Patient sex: M
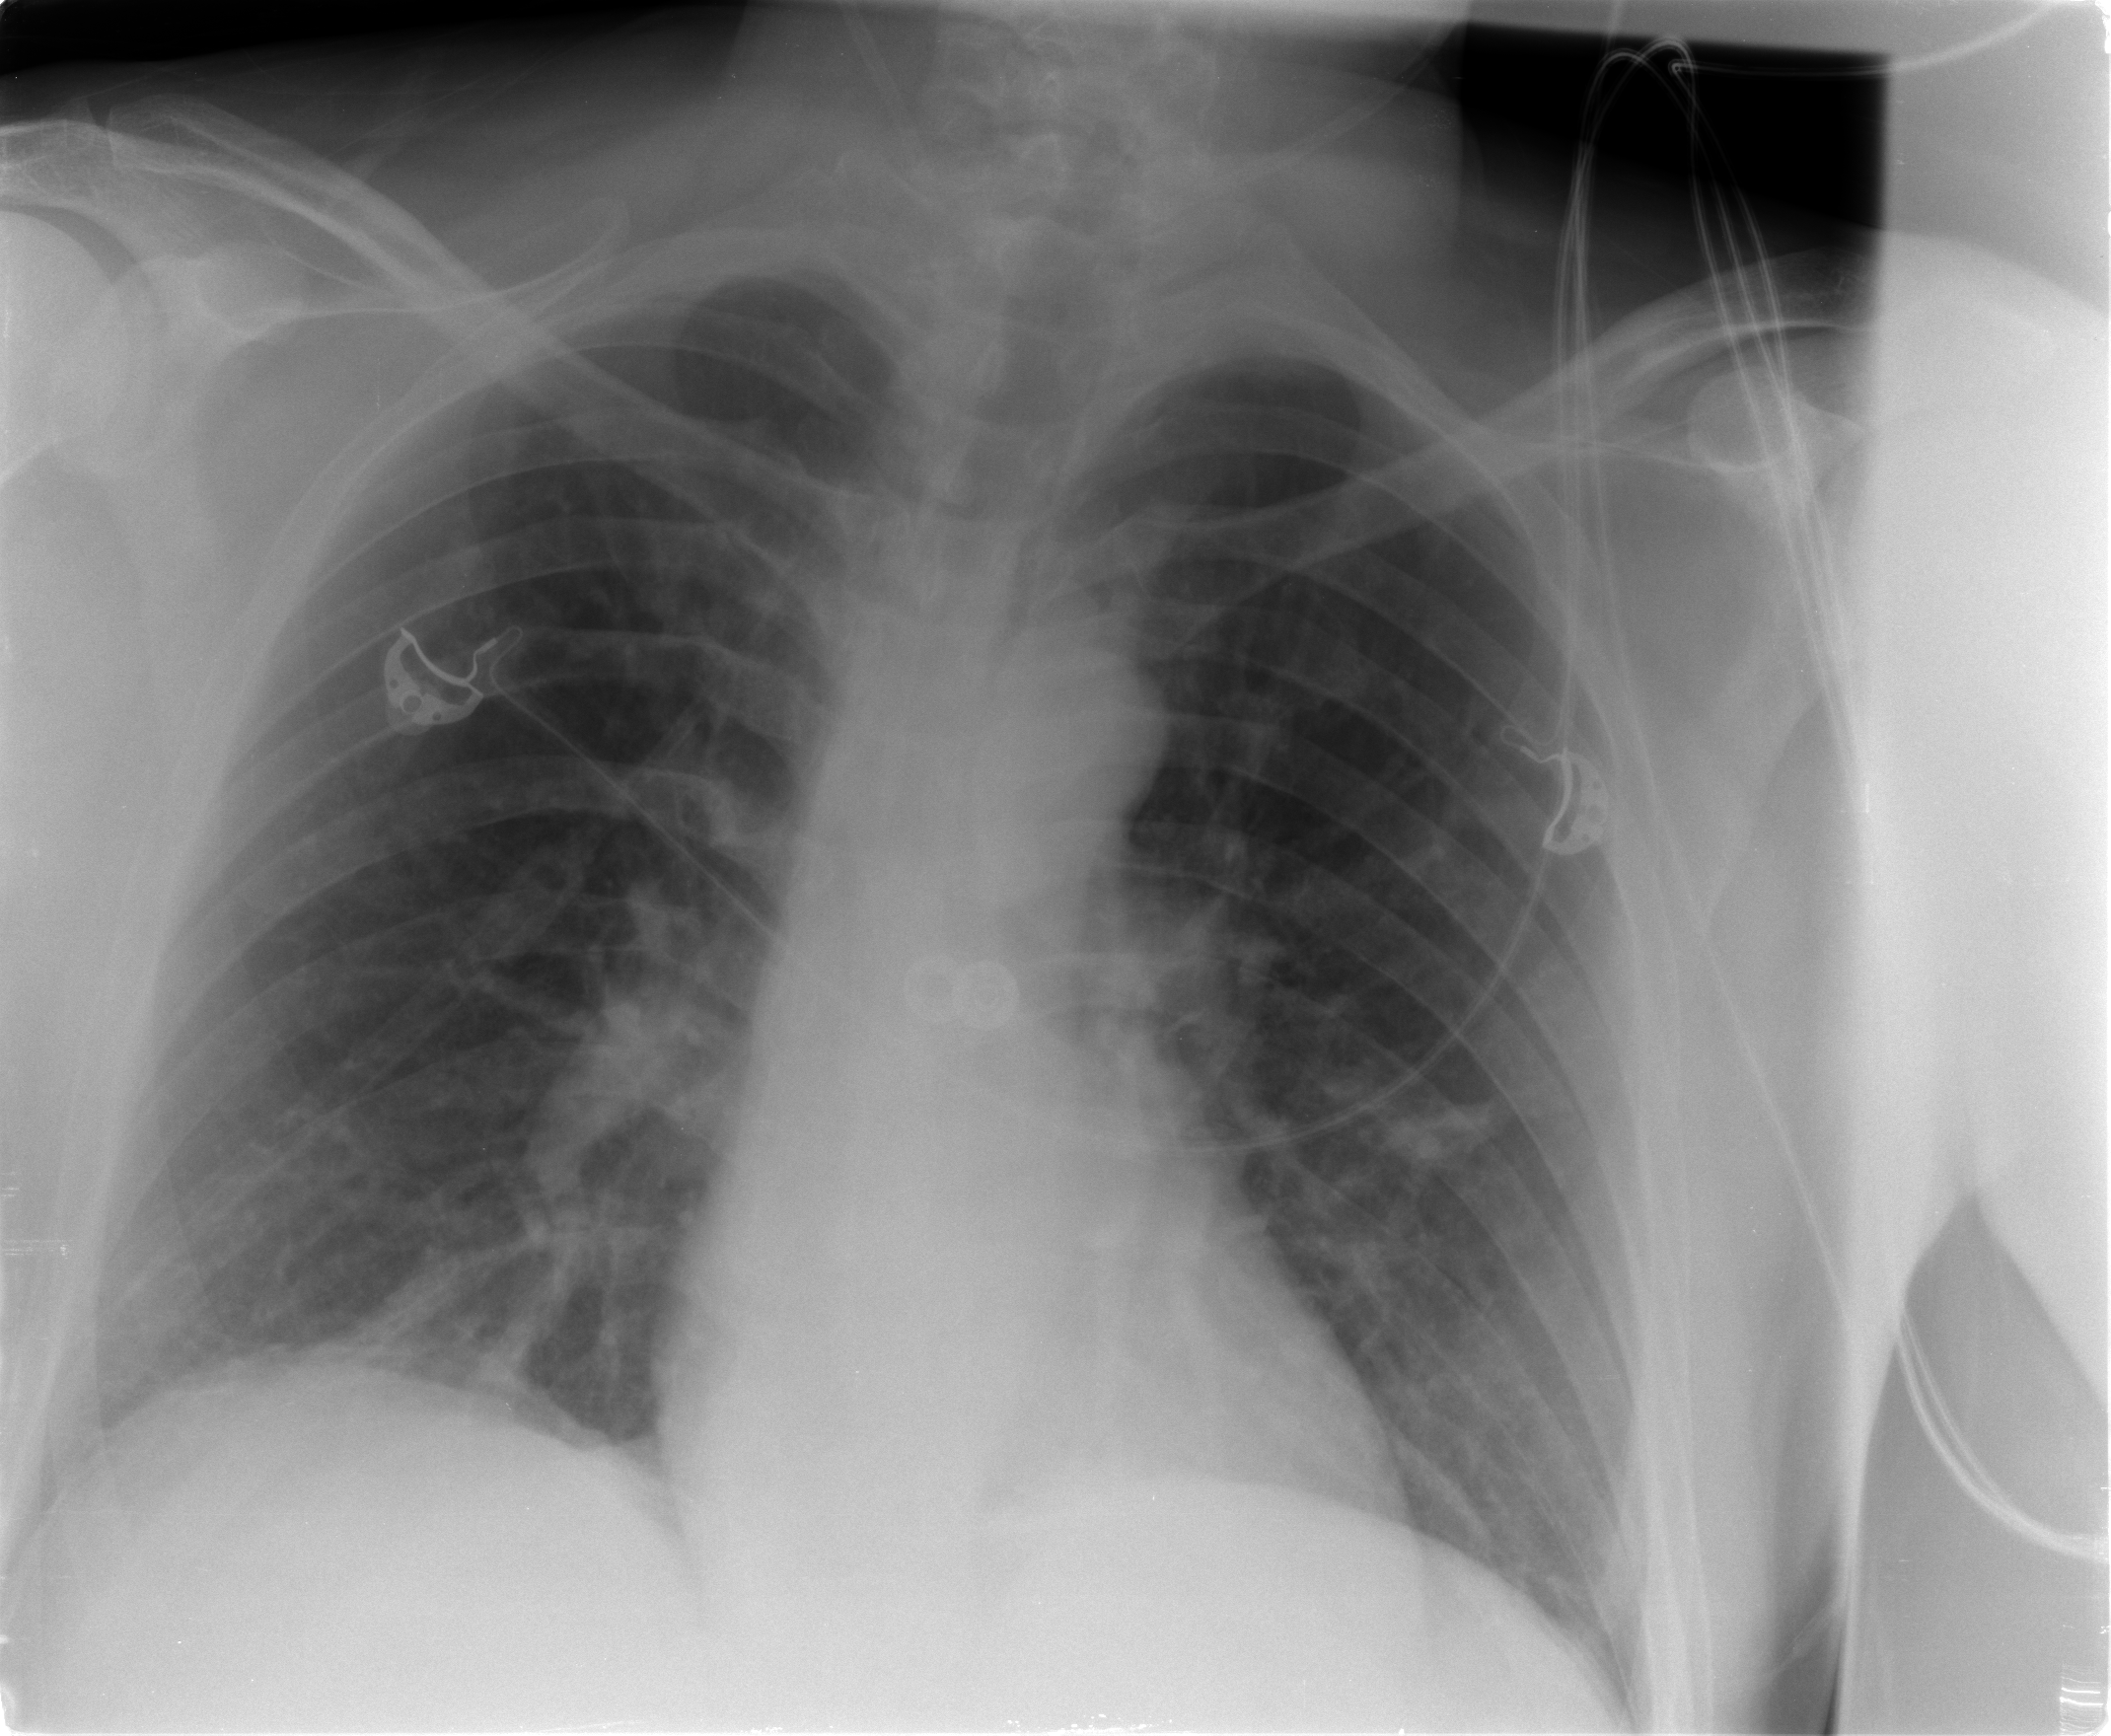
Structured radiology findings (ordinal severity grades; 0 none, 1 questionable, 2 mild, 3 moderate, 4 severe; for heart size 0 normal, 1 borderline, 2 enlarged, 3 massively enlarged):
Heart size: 0
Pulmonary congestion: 1
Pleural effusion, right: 0
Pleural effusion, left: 0
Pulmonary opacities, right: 1
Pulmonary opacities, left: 1
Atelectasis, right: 2
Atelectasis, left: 0